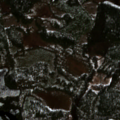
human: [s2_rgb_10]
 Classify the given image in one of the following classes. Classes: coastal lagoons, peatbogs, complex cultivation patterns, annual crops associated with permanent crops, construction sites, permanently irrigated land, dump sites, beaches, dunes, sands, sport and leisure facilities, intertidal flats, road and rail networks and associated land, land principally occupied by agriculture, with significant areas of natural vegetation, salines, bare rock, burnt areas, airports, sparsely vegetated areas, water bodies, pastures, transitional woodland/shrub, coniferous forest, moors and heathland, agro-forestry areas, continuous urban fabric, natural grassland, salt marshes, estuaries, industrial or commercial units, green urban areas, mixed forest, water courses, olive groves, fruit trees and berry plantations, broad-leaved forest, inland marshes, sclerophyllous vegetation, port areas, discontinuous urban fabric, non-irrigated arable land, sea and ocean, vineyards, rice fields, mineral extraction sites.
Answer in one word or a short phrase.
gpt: coniferous forest, transitional woodland/shrub, water bodies